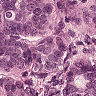
Metastatic tissue present: yes